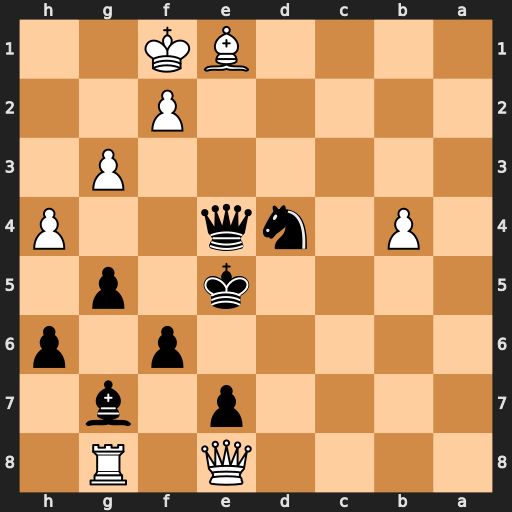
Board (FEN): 4Q1R1/4p1b1/5p1p/4k1p1/1P1nq2P/6P1/5P2/4BK2
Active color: b
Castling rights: -
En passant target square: -
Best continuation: Qh1#